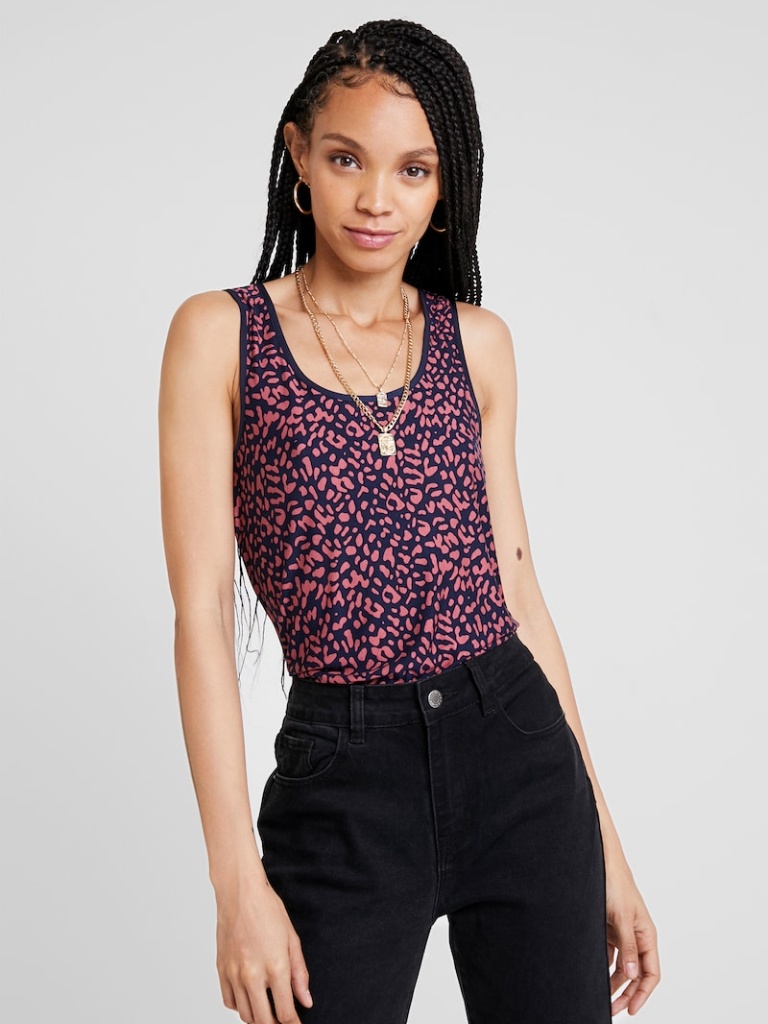
cotton tight sleeveless hip length Fully Tucked in scoop tank